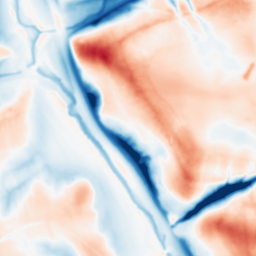
Category: multiscale
Decomposition family: dog_multiscale
Decomposition parameters: sigma_ratio: 2
n_scales: 4
base_sigma: 1
Upsampling method: linear_exact
Upsampling parameters: scale: 8
Upsampling scale: 8